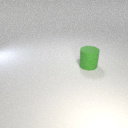
large green rubber cylinder